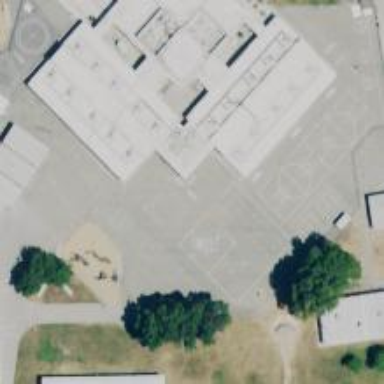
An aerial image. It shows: School.